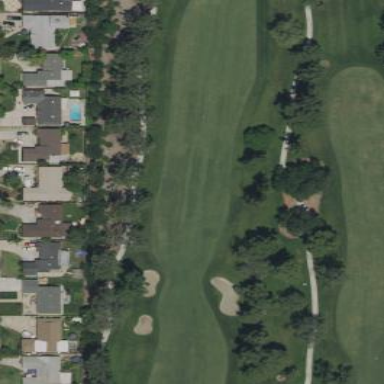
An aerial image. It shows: Grassy area designated as golf fairway.